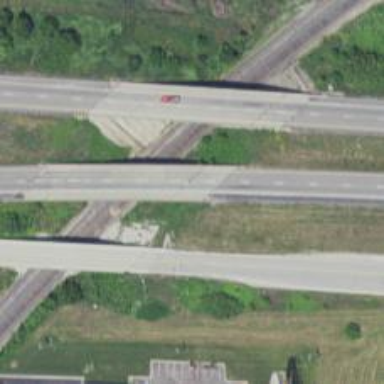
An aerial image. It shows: Bridge over motorway.